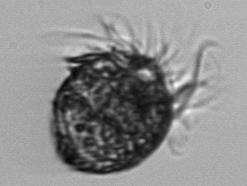
Label: Strombidium_morphotype1